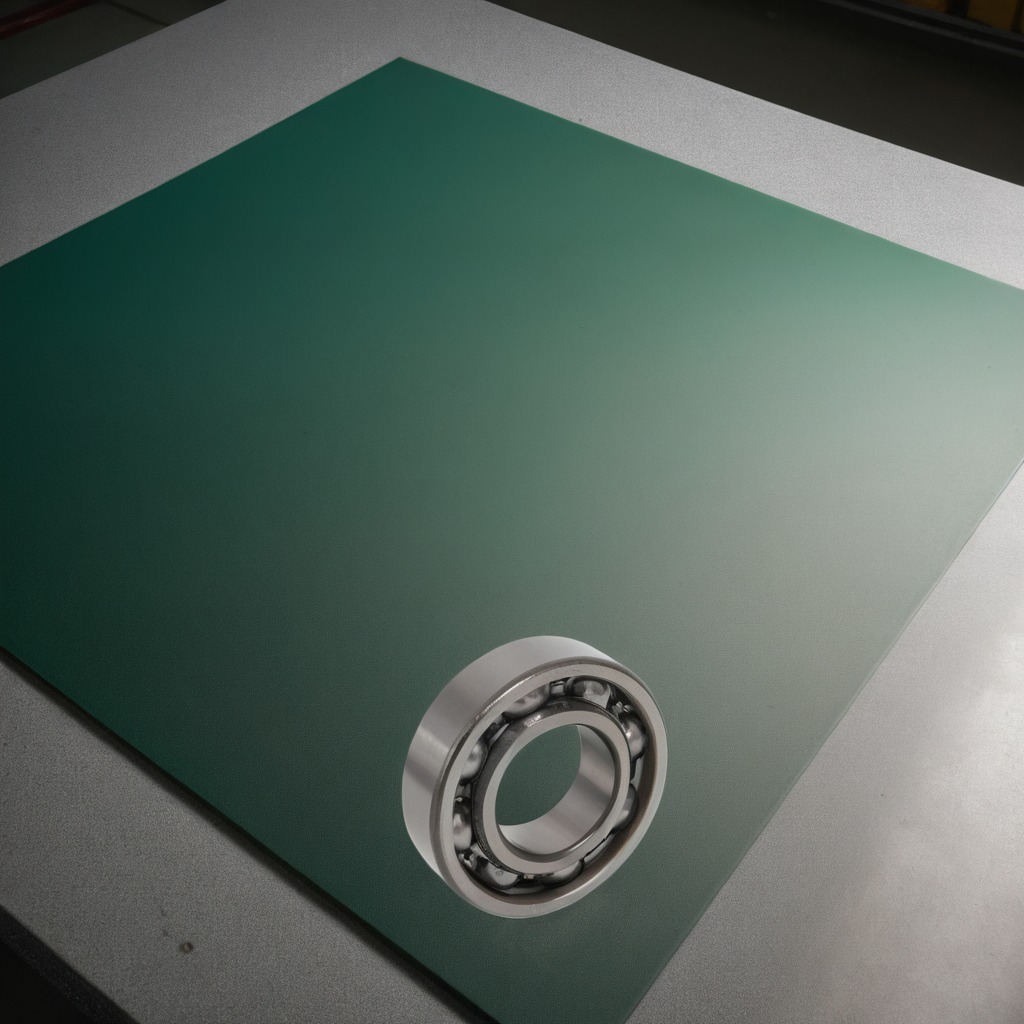
A metal ball bearing is lying on the clean granite tabletop covered with a green rubber mat inside a workshop under bright overhead lighting crisp shadows high clarity worn but beneath the mat